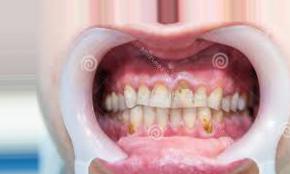
Condition: Tooth Discoloration